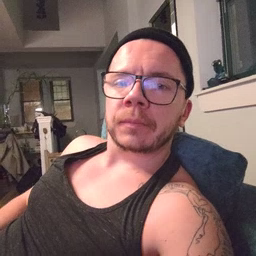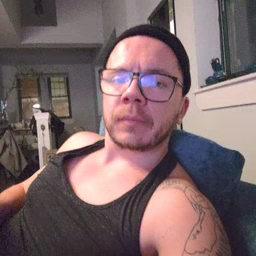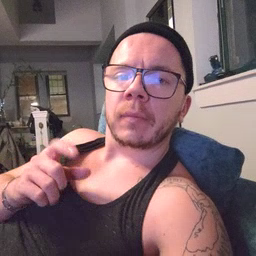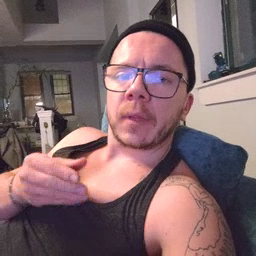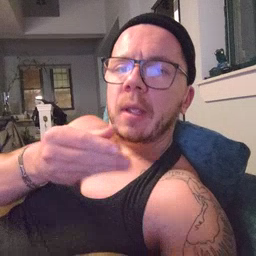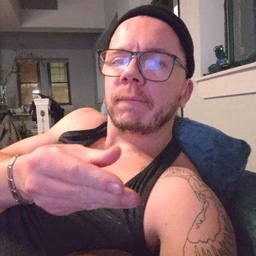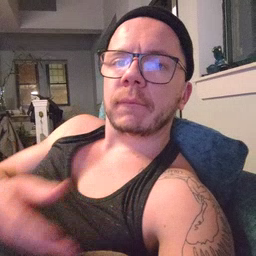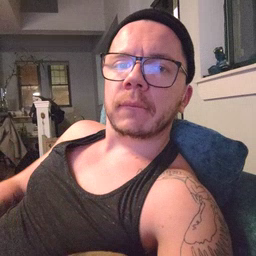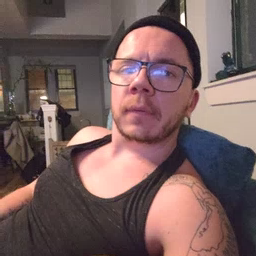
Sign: give